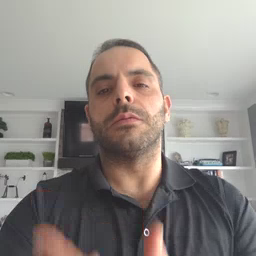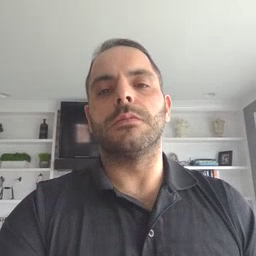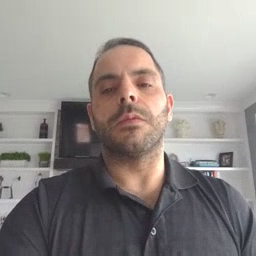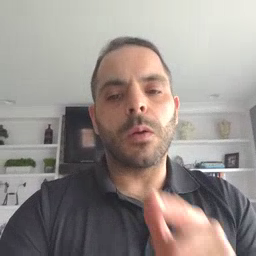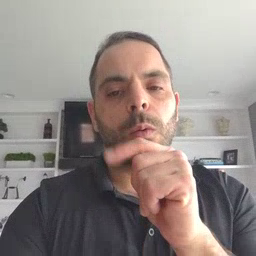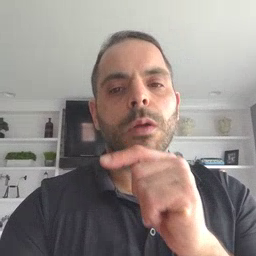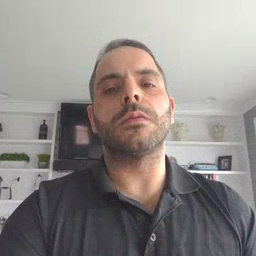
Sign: who